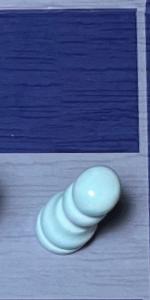
Label: Pawn_White